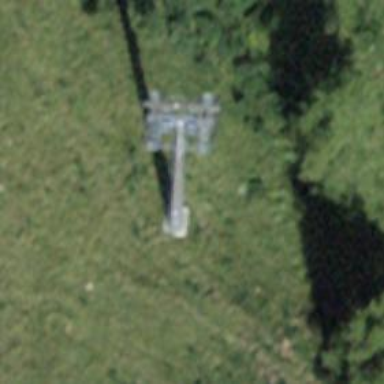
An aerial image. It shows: Pylon for aerialway.